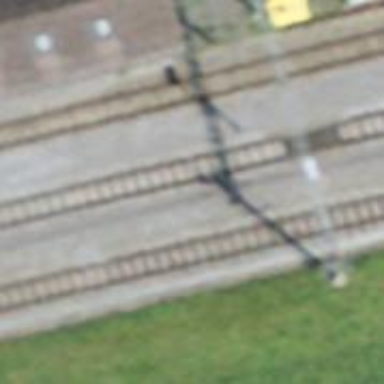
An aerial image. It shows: Station for public transport and railway.